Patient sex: M
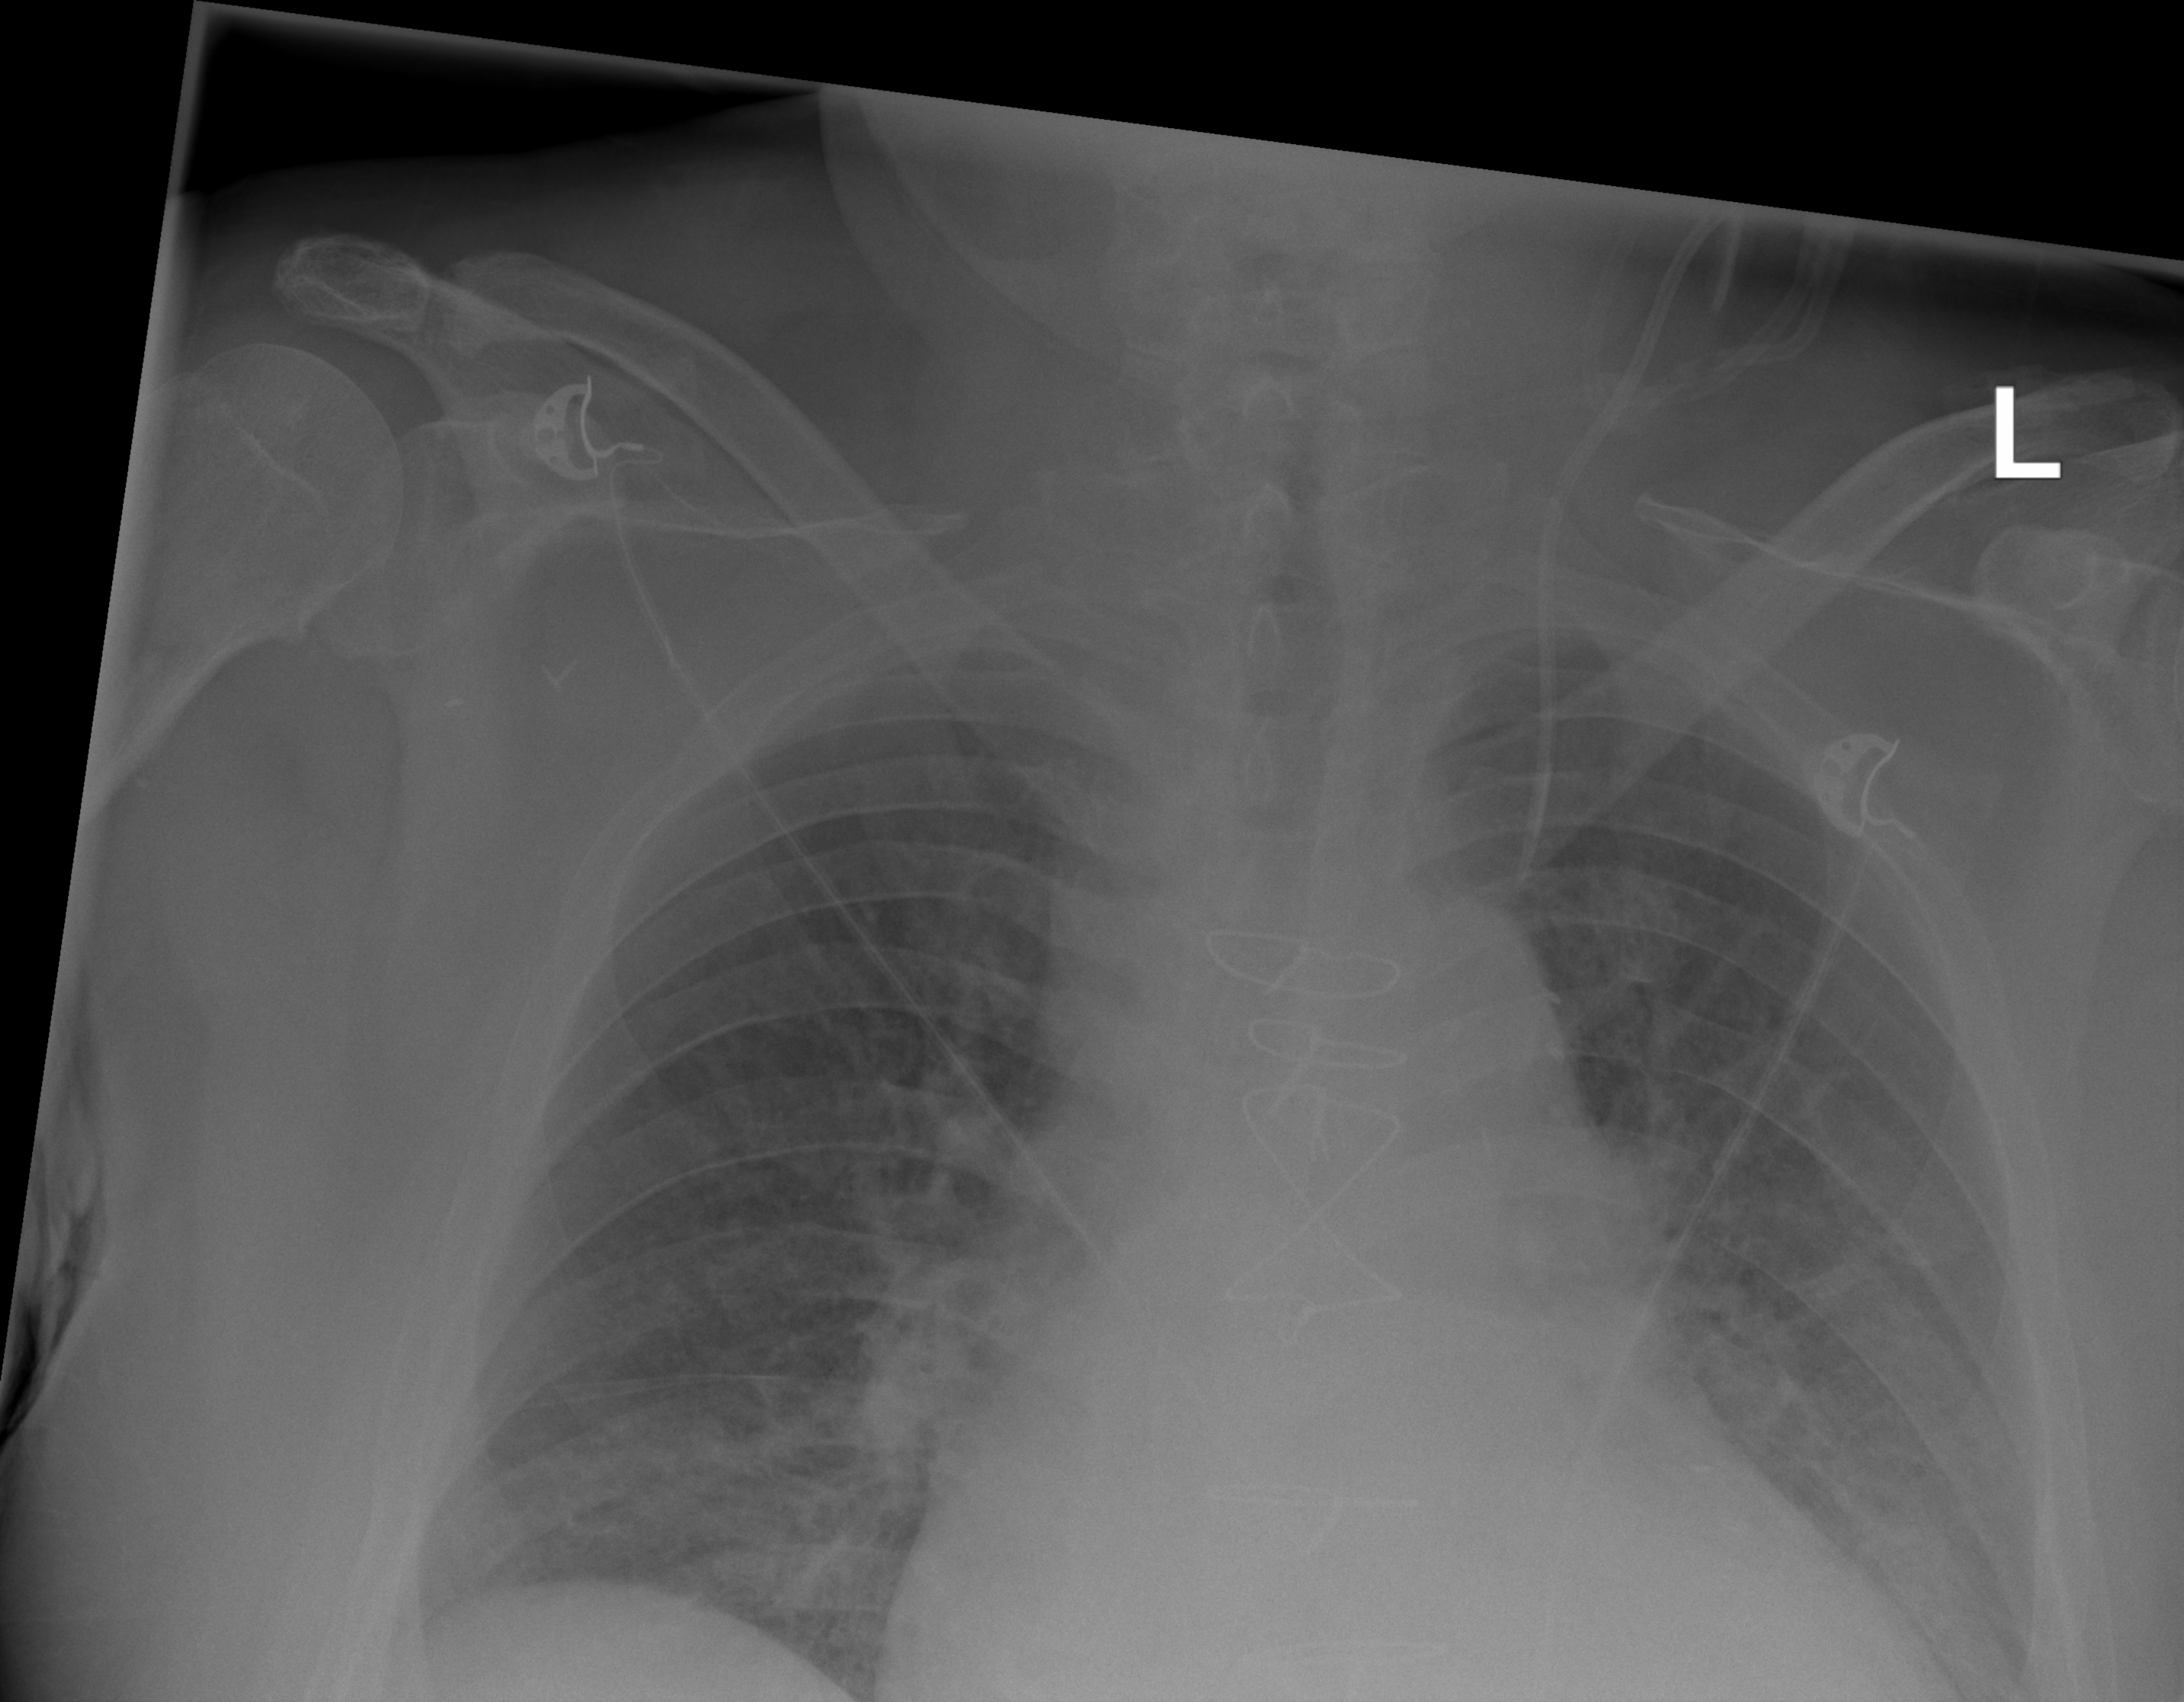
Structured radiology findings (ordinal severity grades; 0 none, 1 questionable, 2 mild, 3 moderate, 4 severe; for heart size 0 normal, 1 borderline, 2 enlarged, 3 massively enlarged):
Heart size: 2
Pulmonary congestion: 1
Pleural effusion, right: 0
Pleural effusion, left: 2
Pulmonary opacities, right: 0
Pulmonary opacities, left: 0
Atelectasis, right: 0
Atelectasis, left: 2